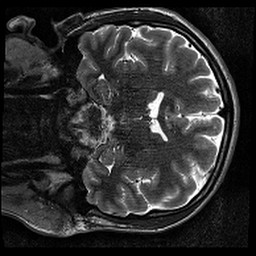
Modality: T2w
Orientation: coronal